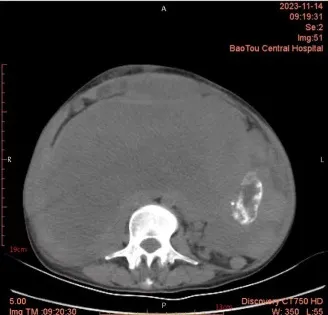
(A-D) Abdominal CT showed multiple huge masses in the abdominal cavity. By the eighth surgery, the larger masses had grown to 23x12 cm.
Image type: radiology (ct)